Field crop: maize
Growth stage: 2
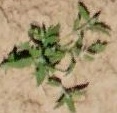
Species: atriplex